Question: I am getting started with Android Development and having trouble to get the suggestion box/intellisense to work in XML layouts.
I read number of articles suggesting to update the content assist settings for "Other Java Proposals" but there is no option for that.

So, currently I do not have any suggestions popping up in my layout pages.
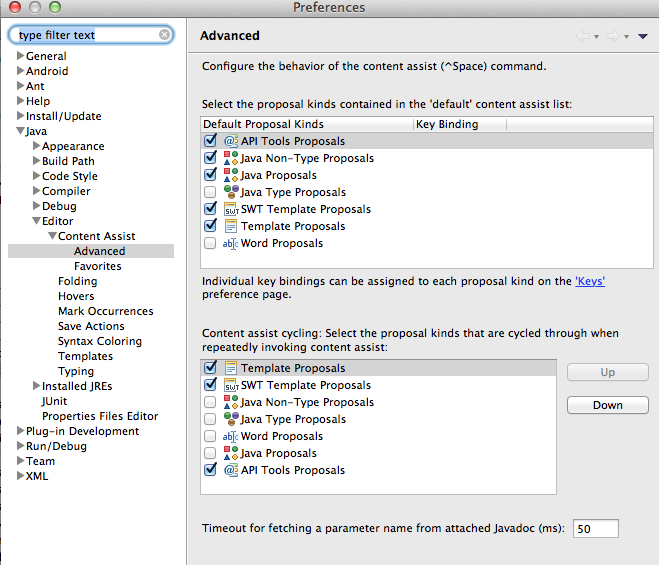
Answer: Try opening your XML file with 'Android Common XML Editor' rather than opening it as just an 'XML File'.
As for Ctrl + space, follow this question:
<URL>